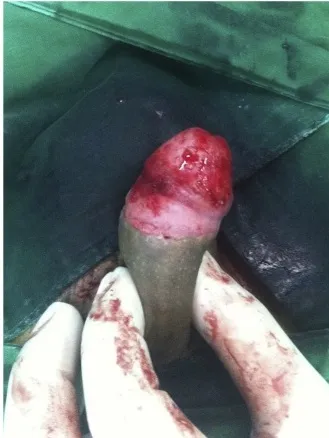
Pseudoepitheliomatous keratotic and micaceous balanitis (PKMB). (c) After the complete removal of the hard mass, oozing blood is observed on the separated surface.
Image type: medical_photograph (other_medical_photograph)